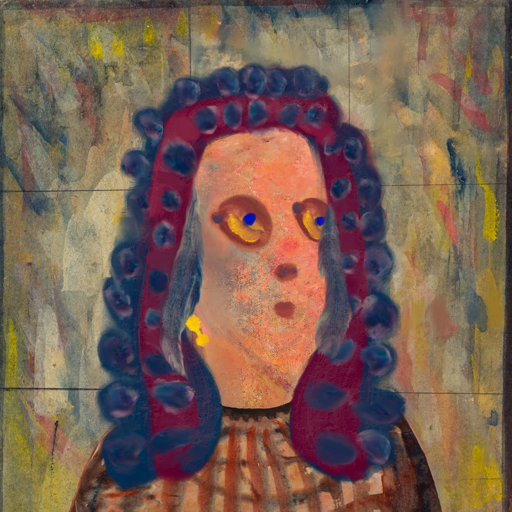
Background: GypsyMother, Head And Neck Side: Irani, Face Side: Mother_And_Son_Son, Bust: Orphan, Hair Side: Hill_Girl, Head Accessory: Blank, Second Necklace: Blank, Necklace: Blank, Baby: Blank